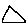
Label: triangle